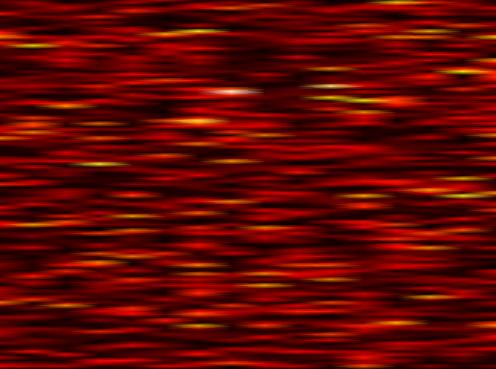
Label: WOLA